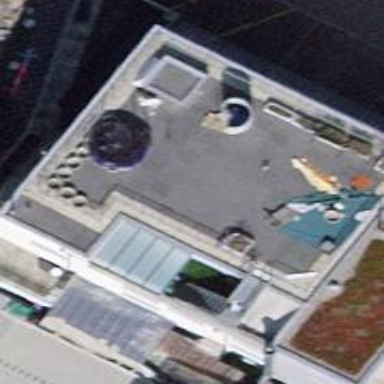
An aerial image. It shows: Restaurant.